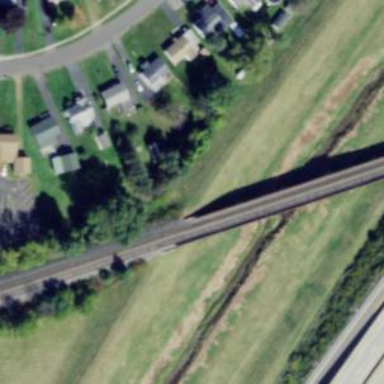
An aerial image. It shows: Man-made bridge.